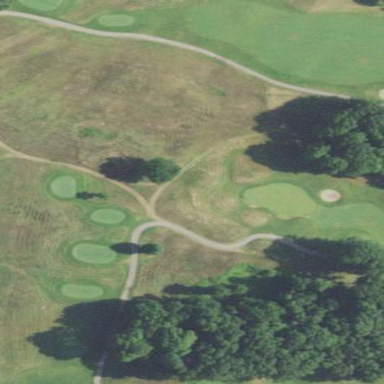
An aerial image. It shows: Area of rough grass used for golf.